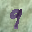
Label: 9